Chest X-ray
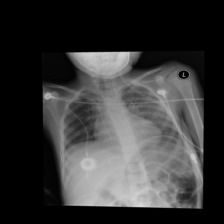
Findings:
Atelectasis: negative
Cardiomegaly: negative
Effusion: negative
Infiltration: positive
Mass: negative
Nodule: negative
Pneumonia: negative
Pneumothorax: negative
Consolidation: negative
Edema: negative
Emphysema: negative
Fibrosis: negative
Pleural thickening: negative
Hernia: negative